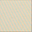
Piece: xx